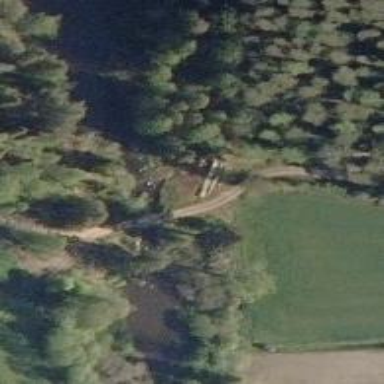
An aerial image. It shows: Track road passing over bridge with grade 3 tracktype.